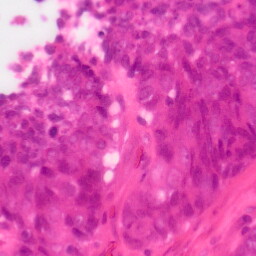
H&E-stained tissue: Colon